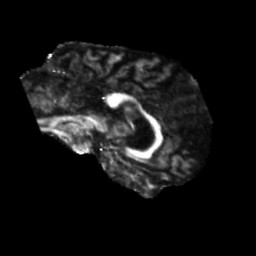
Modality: FA
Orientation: sagittal
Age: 49
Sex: male
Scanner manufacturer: siemens
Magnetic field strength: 3 T
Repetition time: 5.25 s
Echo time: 0.08 s